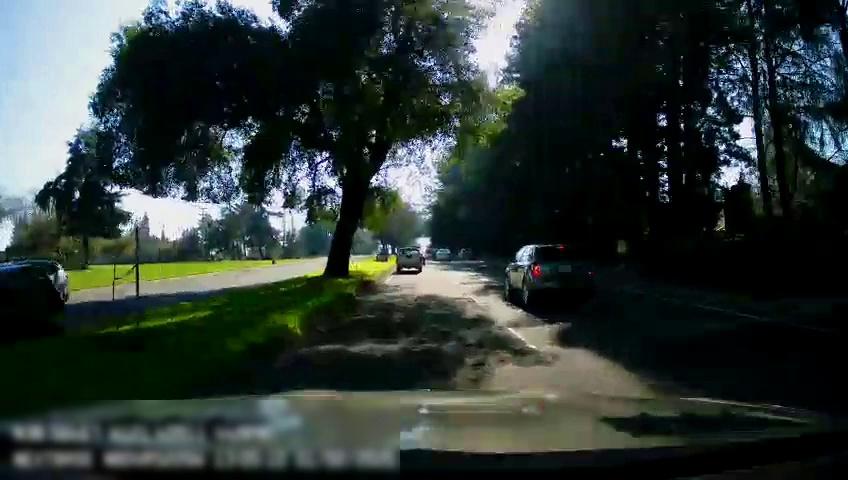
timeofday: Day
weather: Sunny
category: Drivable Space
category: Drivable Space
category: Vehicles | SUV
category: Vehicles | SUV
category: Vehicles | Truck
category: Vehicles | SUV
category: Vehicles | Car
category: Vehicles | Car
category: Lanes | Current Lane
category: Lanes | Alternate Lane